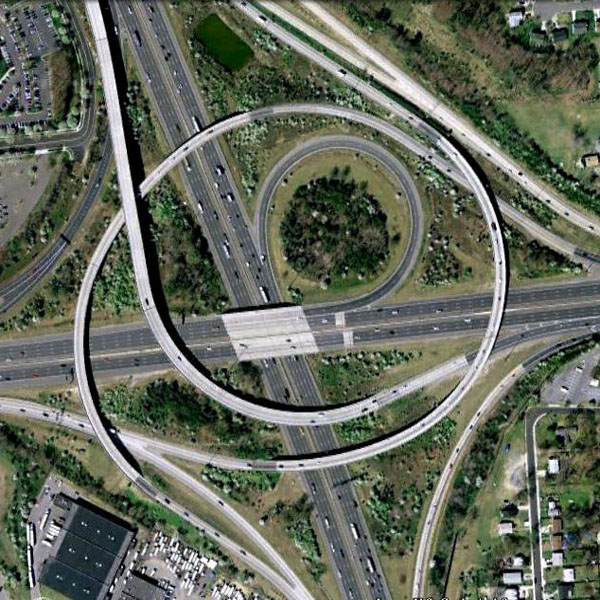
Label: Viaduct